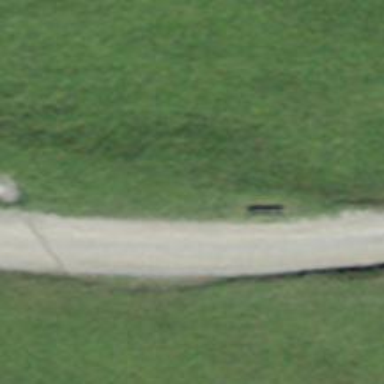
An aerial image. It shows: Bench for seating.